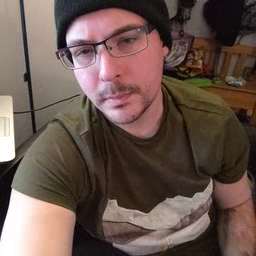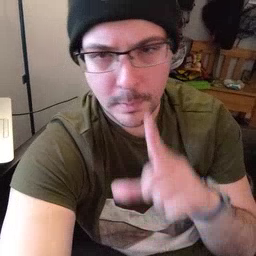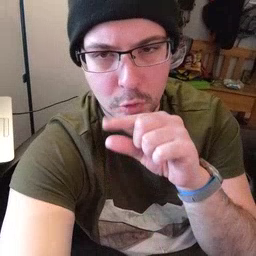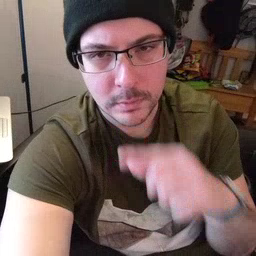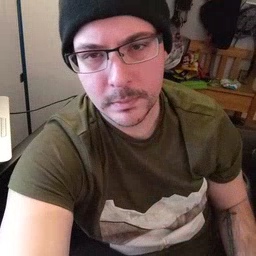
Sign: bird